Field crop: maize
Growth stage: 1
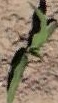
Species: maize